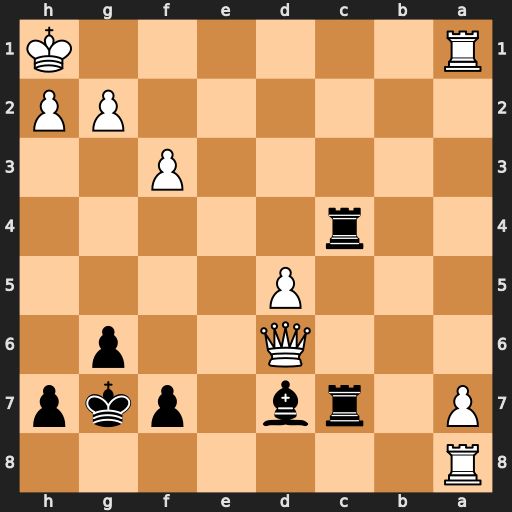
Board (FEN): R7/P1rb1pkp/3Q2p1/3P4/2r5/5P2/6PP/R6K
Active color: b
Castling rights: -
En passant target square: -
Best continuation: Rc1+ Rxc1 Rxc1#